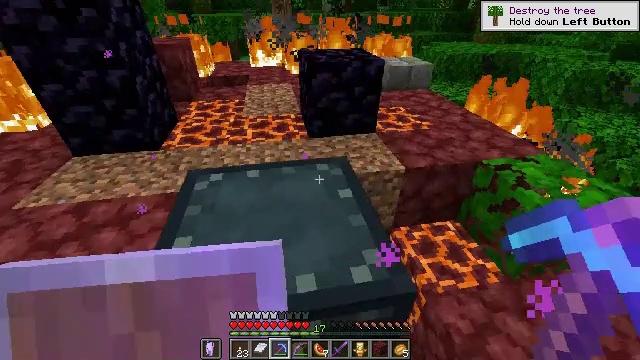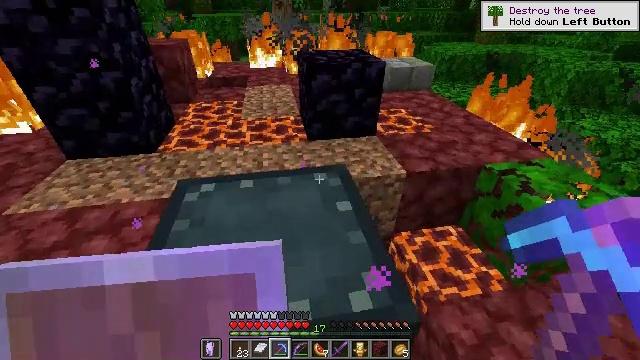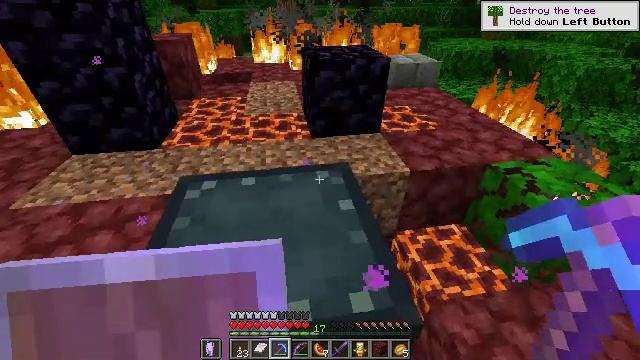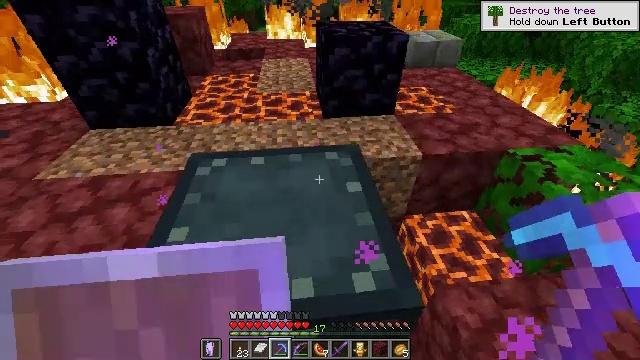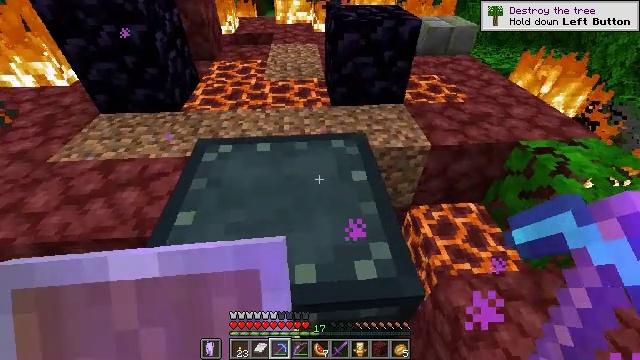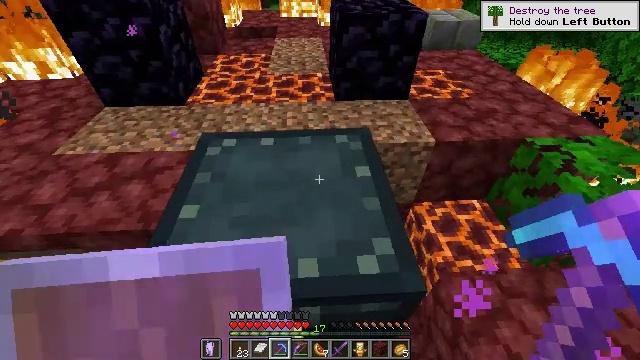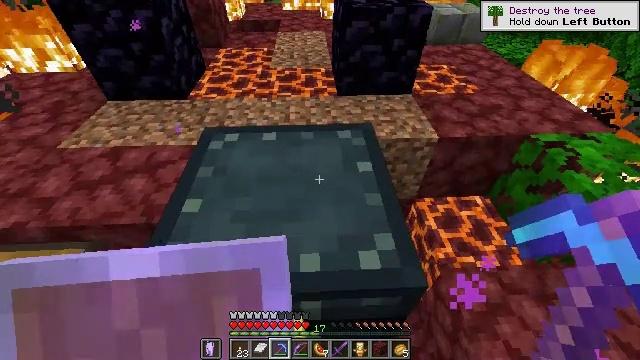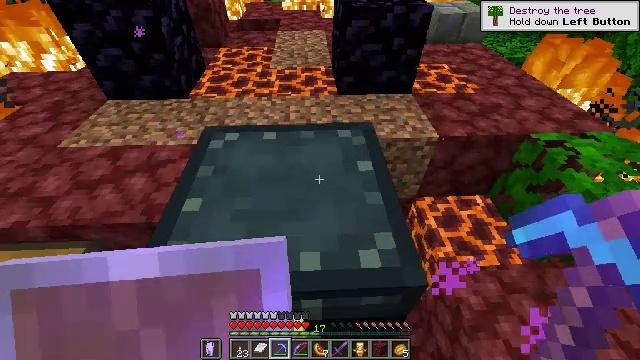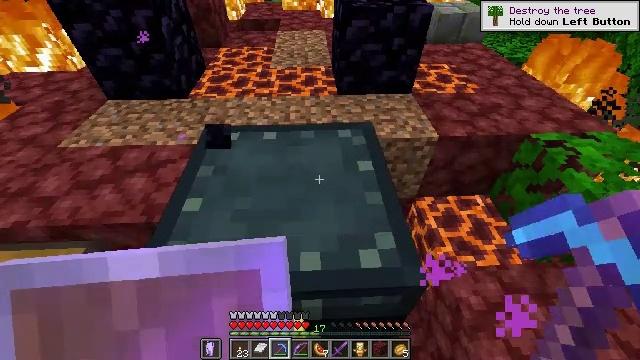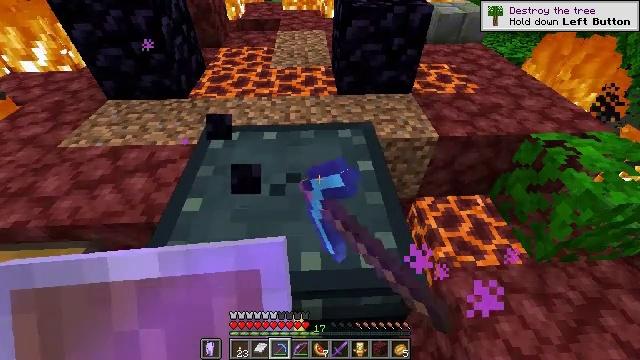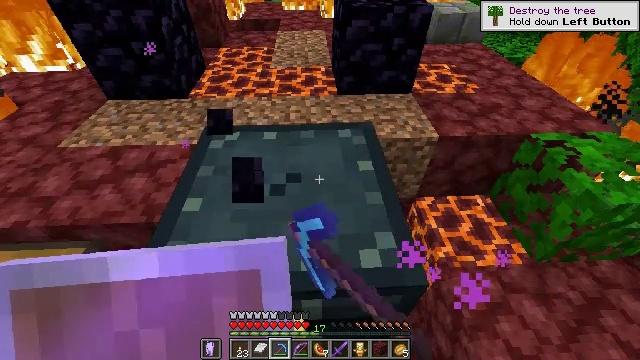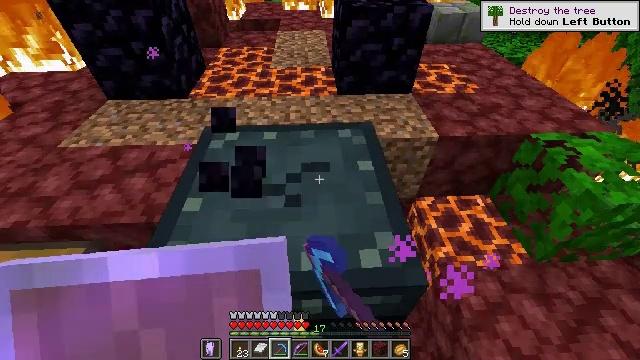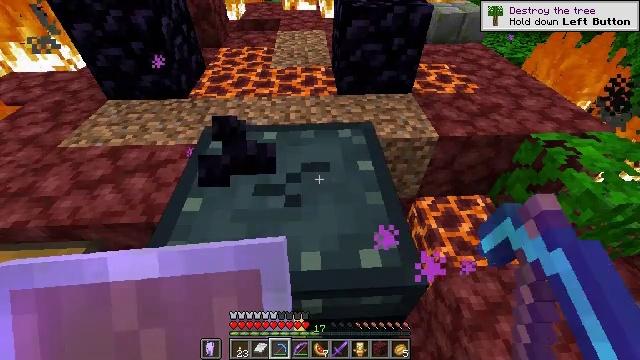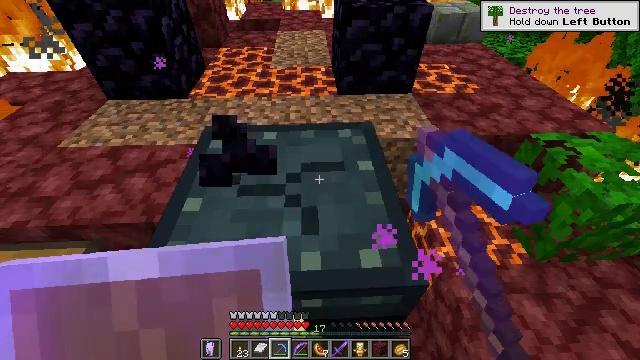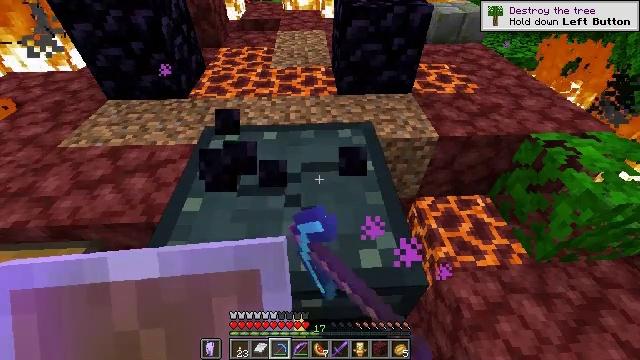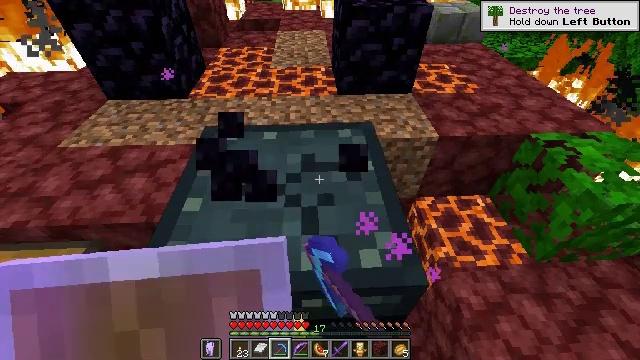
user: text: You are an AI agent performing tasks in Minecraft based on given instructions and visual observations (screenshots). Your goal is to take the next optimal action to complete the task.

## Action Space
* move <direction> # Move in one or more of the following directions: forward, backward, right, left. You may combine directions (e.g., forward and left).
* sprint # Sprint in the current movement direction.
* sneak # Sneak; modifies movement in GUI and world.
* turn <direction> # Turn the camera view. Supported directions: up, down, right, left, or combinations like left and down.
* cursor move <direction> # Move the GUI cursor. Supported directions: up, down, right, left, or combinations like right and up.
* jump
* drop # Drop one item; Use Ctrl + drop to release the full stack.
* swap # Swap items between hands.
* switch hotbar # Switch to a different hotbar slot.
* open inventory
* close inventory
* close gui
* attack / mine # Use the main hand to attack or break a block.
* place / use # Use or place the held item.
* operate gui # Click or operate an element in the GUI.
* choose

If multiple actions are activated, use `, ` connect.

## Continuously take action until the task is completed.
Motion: motion action
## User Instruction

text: Attack the ender chest to collect it.
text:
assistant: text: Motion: move forward
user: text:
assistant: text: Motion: no_op
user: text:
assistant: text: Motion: turn left and down
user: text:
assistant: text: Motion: turn left and down
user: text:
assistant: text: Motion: turn down
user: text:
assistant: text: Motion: turn down
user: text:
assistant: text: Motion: no_op
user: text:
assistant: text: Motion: attack / mine
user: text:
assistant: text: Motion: attack / mine
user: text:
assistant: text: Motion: attack / mine
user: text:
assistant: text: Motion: attack / mine
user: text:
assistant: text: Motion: attack / mine
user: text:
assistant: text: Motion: attack / mine
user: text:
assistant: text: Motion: attack / mine
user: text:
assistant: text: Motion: attack / mine
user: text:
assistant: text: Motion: attack / mine
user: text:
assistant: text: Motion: no_op
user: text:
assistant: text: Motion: no_op
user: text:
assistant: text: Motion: no_op
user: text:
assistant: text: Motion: no_op
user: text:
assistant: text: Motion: no_op
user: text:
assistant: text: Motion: no_op
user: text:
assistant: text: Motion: attack / mine
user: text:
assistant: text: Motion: attack / mine
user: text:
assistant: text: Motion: attack / mine
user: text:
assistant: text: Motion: attack / mine
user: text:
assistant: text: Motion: attack / mine
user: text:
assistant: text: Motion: attack / mine
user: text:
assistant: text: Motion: attack / mine
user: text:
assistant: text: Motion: attack / mine